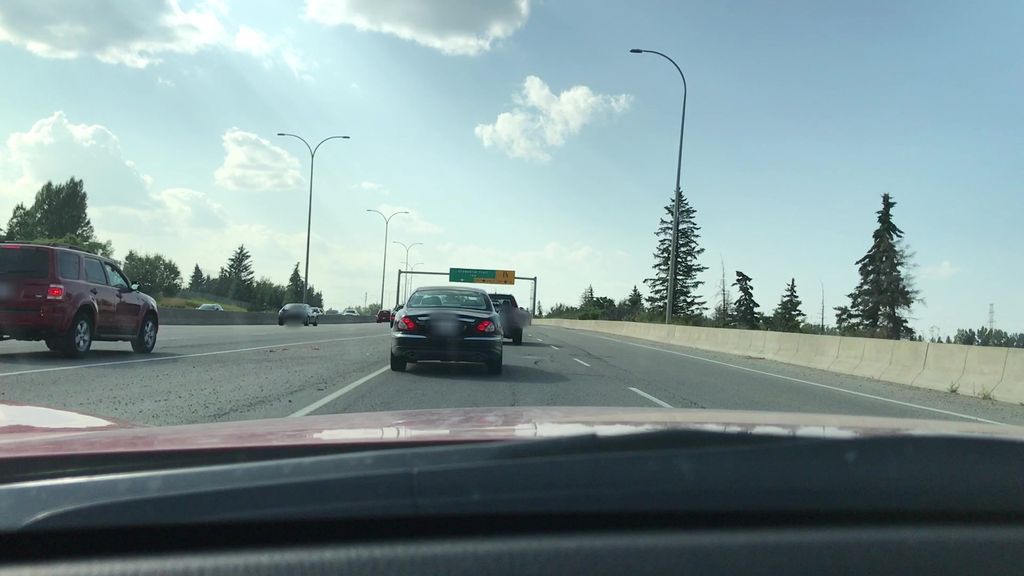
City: calgary